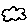
Label: cloud